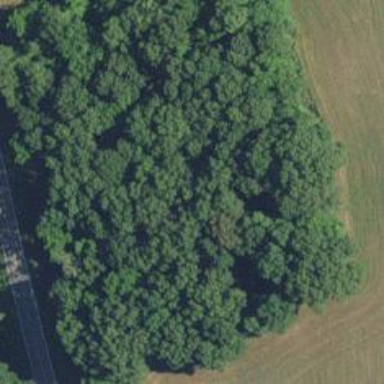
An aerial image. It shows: Mixed wood forest area.